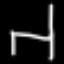
Label: chair